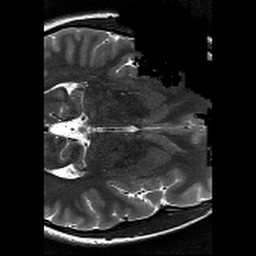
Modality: T2w
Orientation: axial